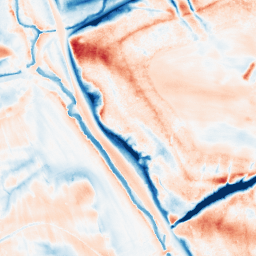
Category: classical
Decomposition family: gaussian_anisotropic
Decomposition parameters: sigma_x: 5
sigma_y: 10
Upsampling method: cubic_catmull_rom
Upsampling parameters: scale: 4
Upsampling scale: 4